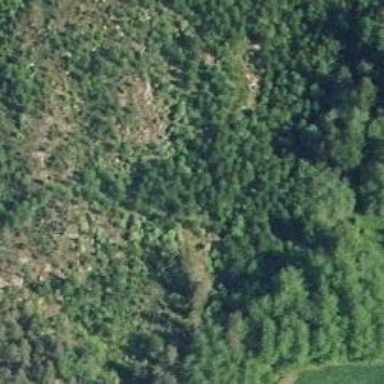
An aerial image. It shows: Natural cliff.